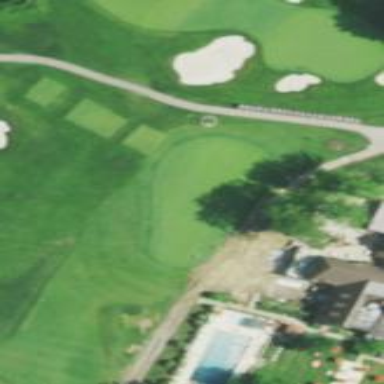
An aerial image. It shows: Grassy area designated as golf tee.